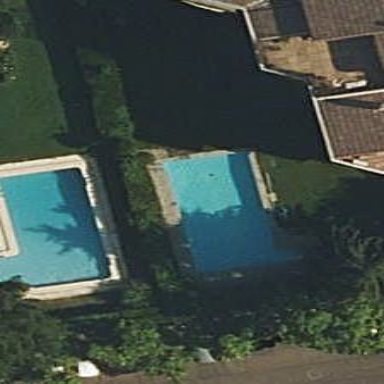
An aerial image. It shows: Swimming pool located in leisure land.